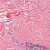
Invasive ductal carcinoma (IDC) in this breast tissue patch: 0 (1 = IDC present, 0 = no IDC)